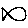
Label: fish